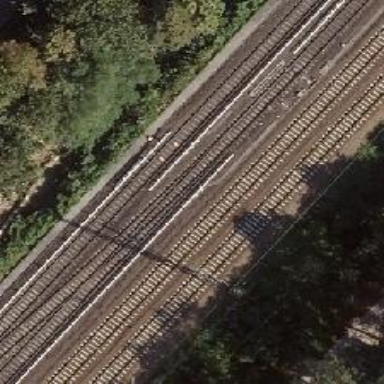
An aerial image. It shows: Electrified light rail railway.